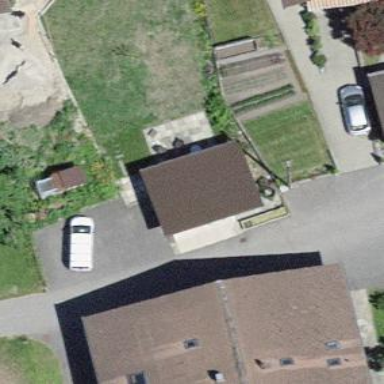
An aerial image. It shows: View of roof of building.